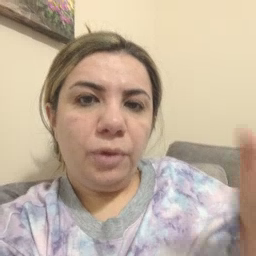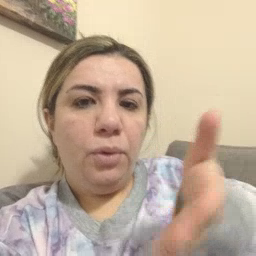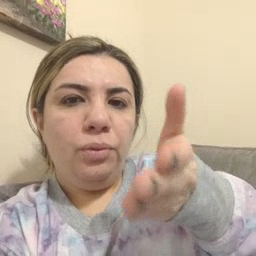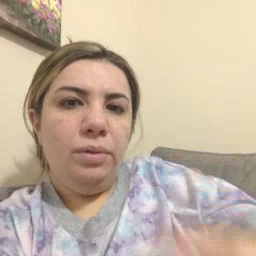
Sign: boat